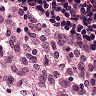
Metastatic tissue present: no